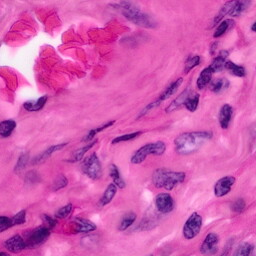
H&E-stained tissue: Pancreatic